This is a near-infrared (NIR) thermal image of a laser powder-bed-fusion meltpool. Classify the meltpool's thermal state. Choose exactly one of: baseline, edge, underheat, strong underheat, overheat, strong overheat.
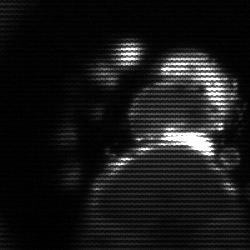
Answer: baseline